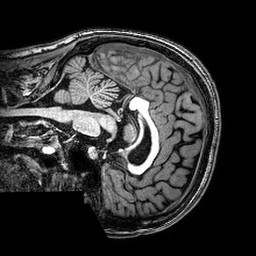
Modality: T1w
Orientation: sagittal
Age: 26
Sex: female
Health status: healthy
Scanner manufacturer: philips
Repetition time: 0.00816 s
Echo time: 0.00374 s